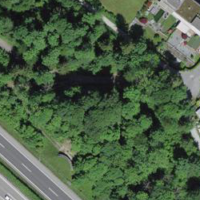
EUNIS habitat code: 41
Species observed at this site:
Lonicera acuminata
Aruncus dioicus
Lolium giganteum